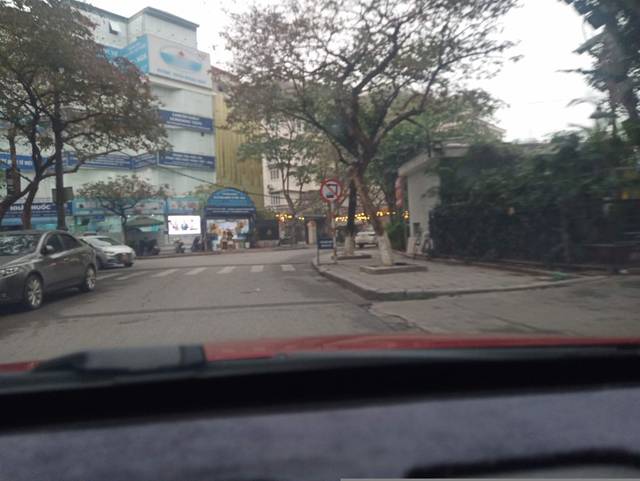
Region: Vietnam
Coordinates: 21.039, 105.794